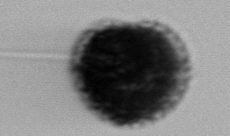
Label: Gonyaulax